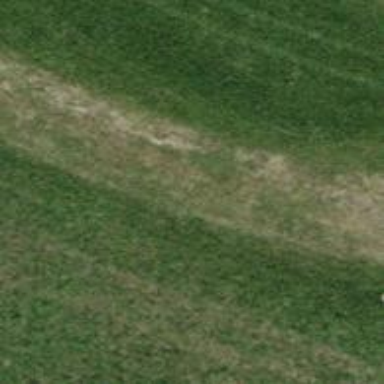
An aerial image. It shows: Track with very rough surface.